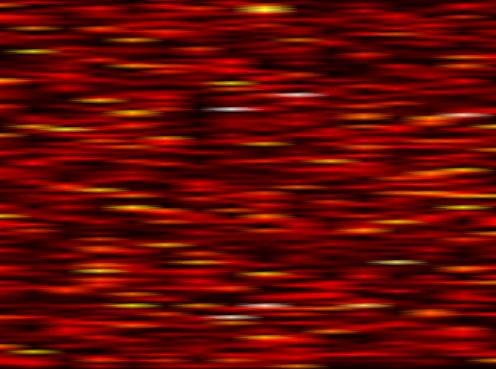
Label: FOFDM